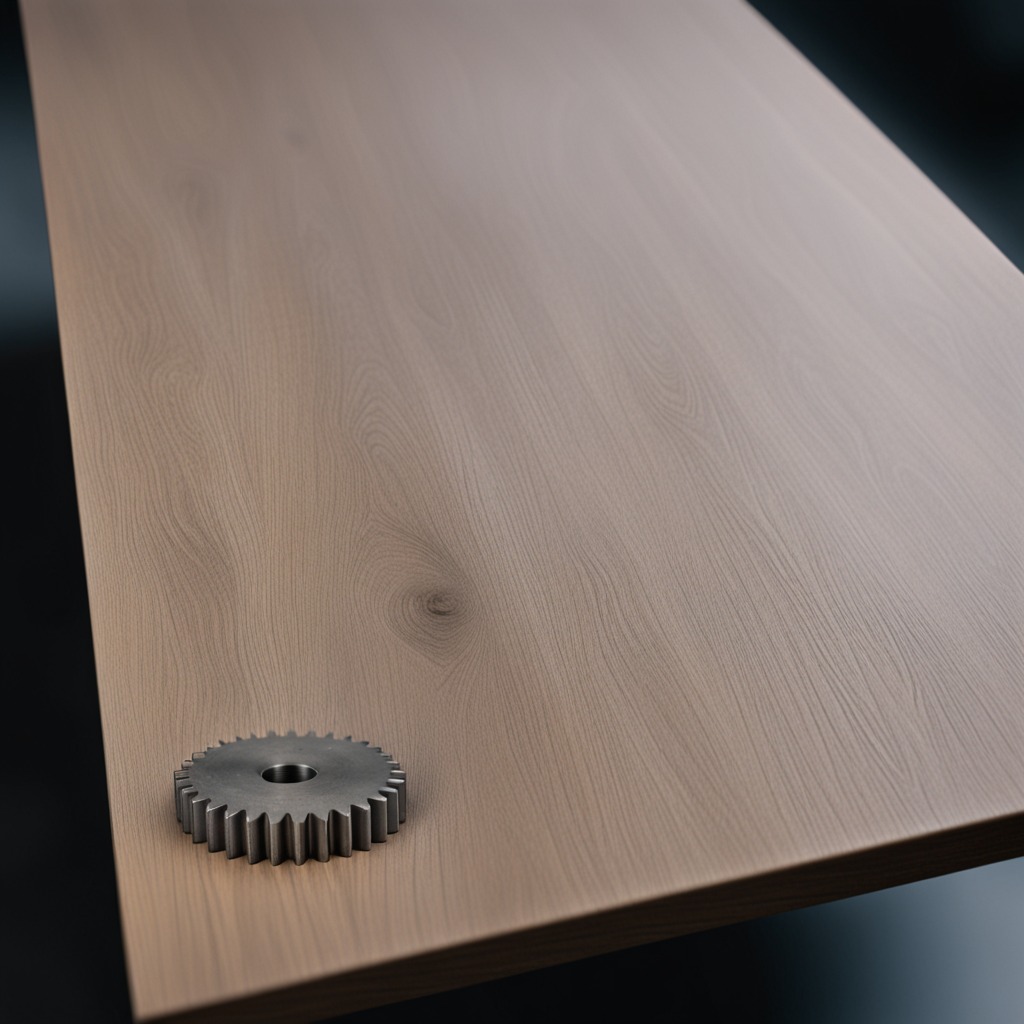
A steel gear with teeth is lying on a table with faint burn marks in a small garage at twilight.